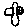
Label: bird